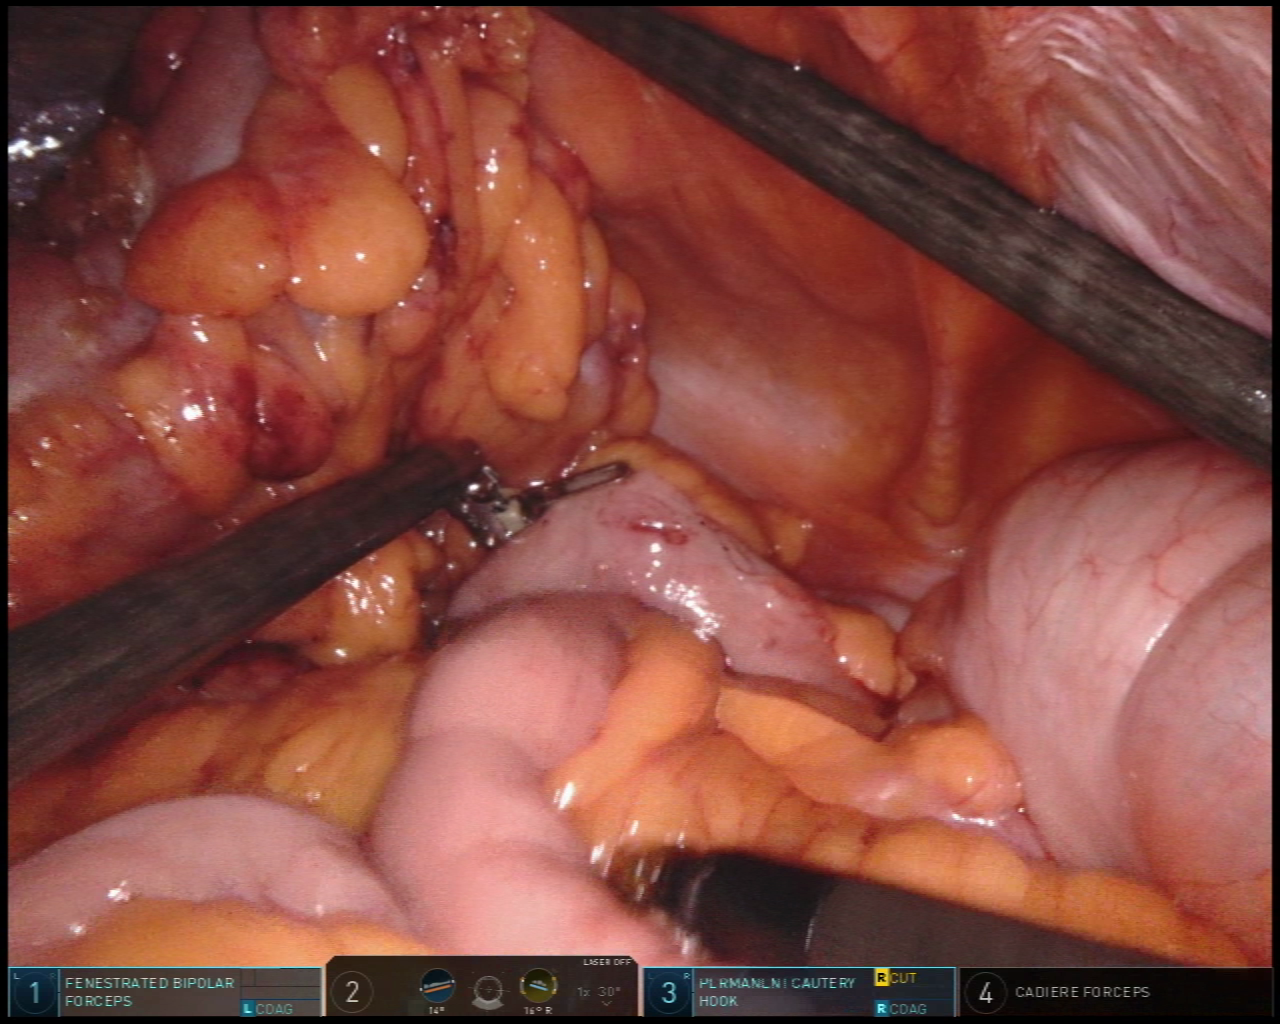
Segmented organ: small_intestine
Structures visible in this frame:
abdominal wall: yes
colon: yes
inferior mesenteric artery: no
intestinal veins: no
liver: no
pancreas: no
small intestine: yes
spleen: no
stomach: no
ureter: no
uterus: no
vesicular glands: no